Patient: sex M, age 37
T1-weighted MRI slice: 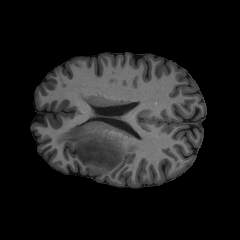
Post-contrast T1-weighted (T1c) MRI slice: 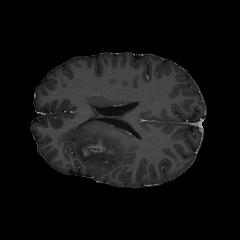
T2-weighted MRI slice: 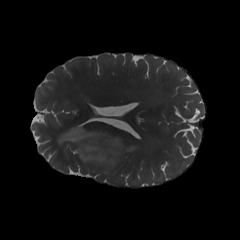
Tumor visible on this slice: yes
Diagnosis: Astrocytoma, IDH-mutant
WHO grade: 4